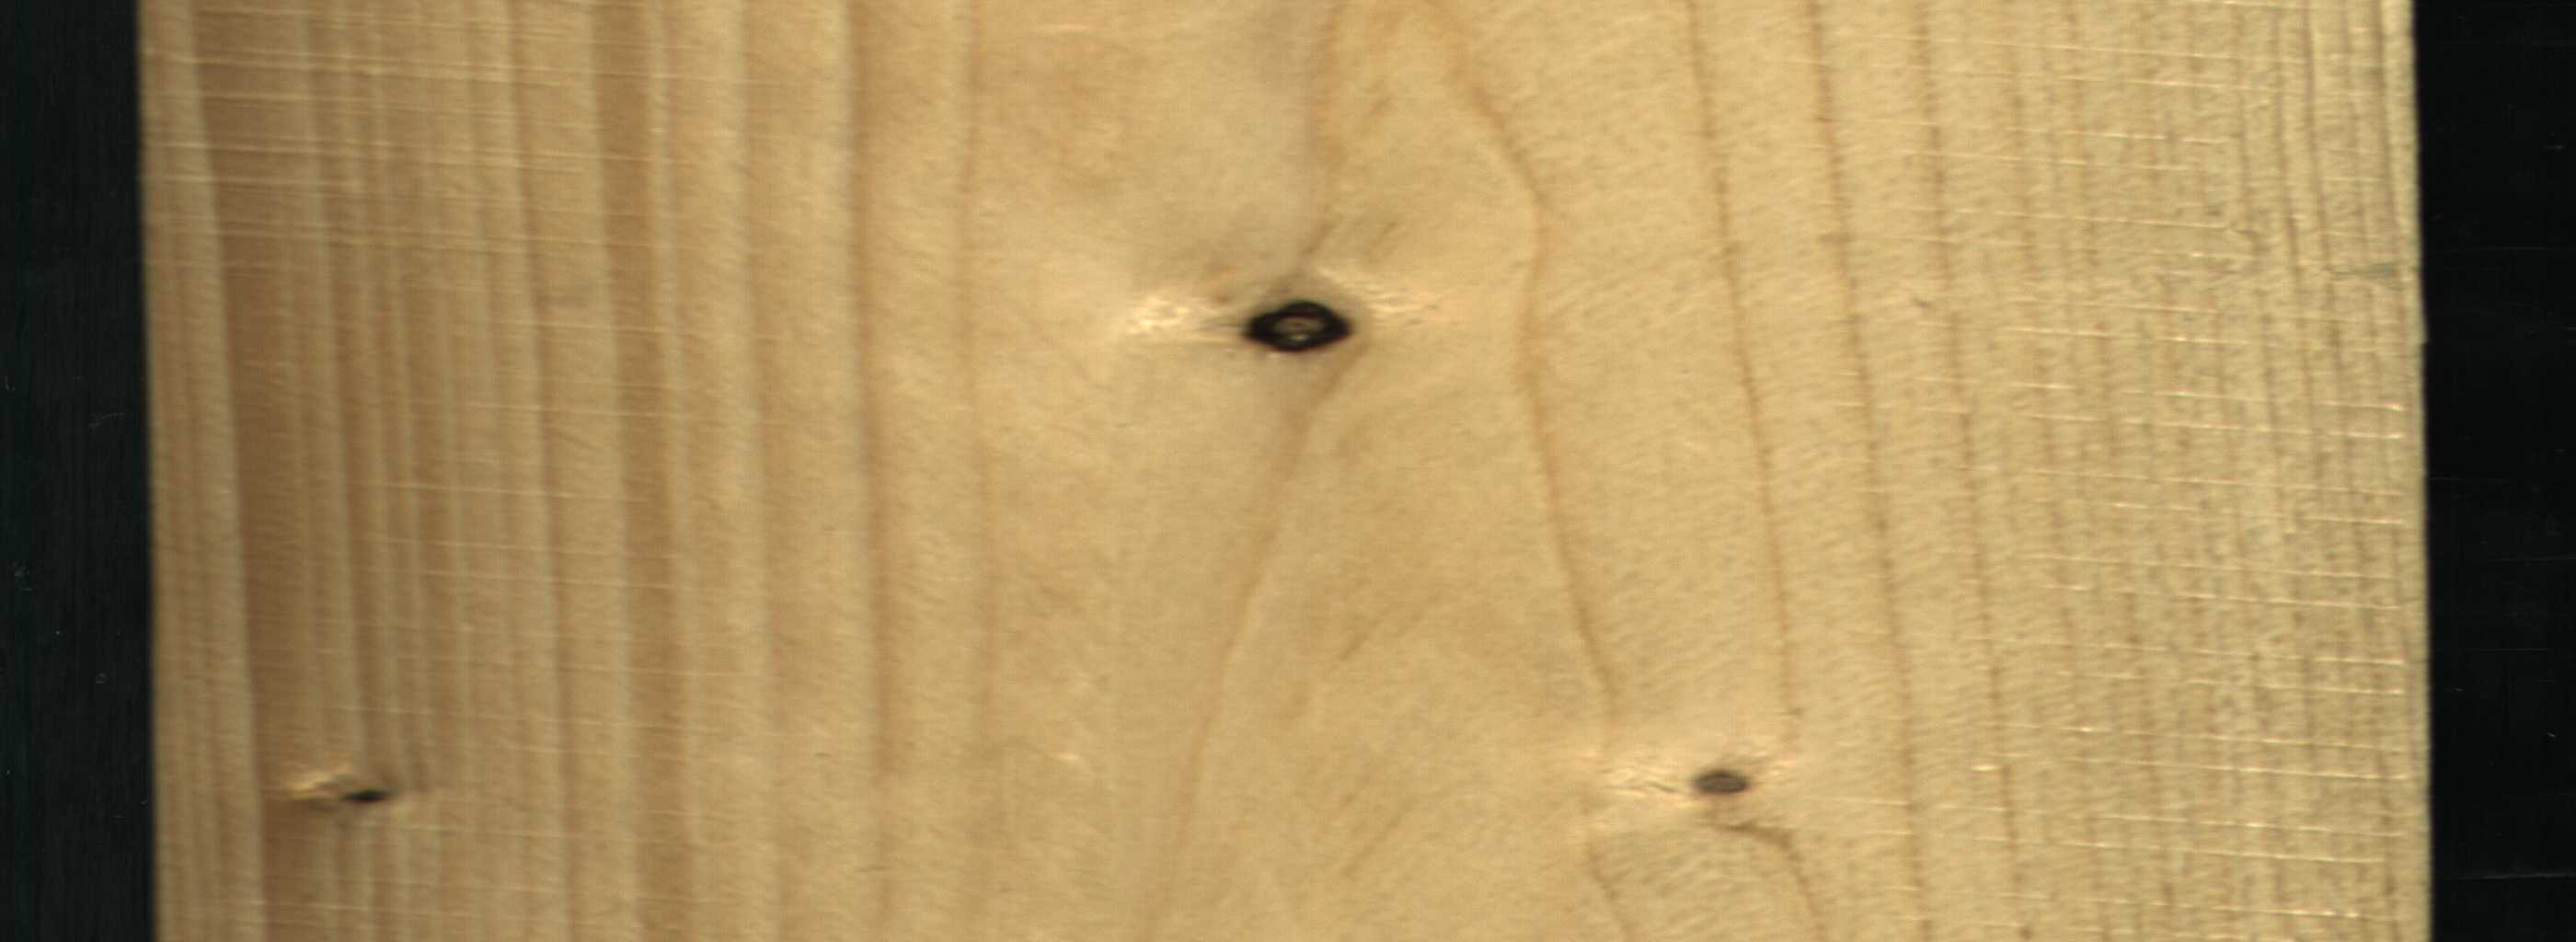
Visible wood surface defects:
Dead_Knot
Dead_Knot
Live_Knot